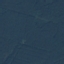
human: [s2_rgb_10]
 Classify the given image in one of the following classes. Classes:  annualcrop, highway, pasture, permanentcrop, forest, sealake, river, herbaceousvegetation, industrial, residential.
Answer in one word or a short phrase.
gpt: Forest